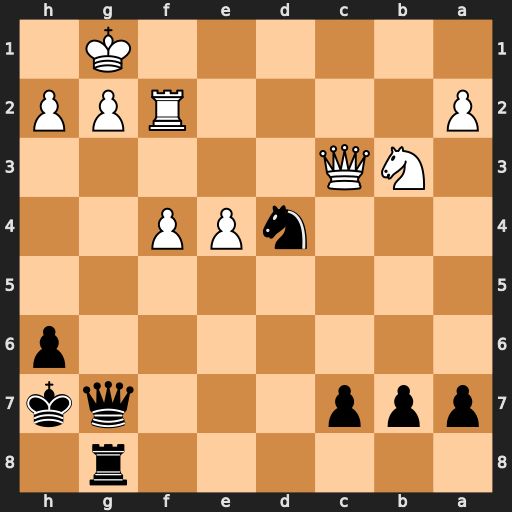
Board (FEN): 6r1/ppp3qk/7p/8/3nPP2/1NQ5/P4RPP/6K1
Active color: b
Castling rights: -
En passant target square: -
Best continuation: Ne2+ Rxe2 Qxc3